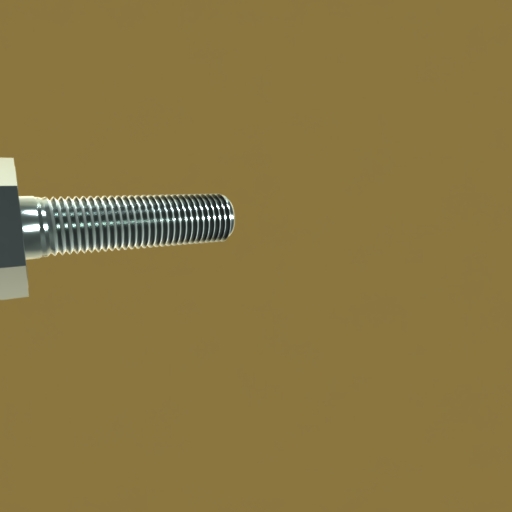
Label: bolt